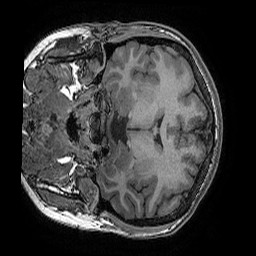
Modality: T1w
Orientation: coronal
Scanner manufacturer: ge
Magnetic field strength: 3 T
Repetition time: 0.008184 s
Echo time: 0.003192 s